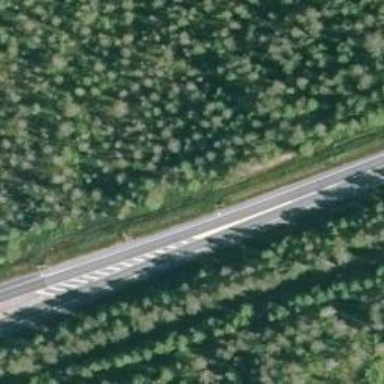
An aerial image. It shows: Asphalt road classified as trunk highway.